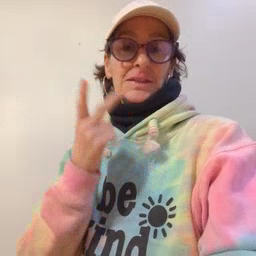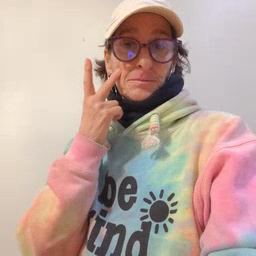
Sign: see